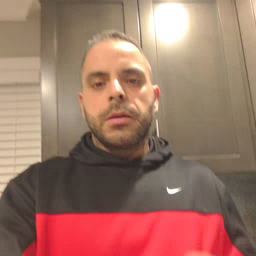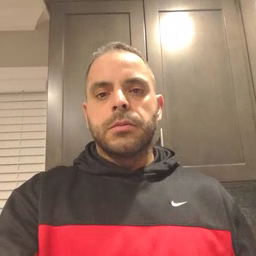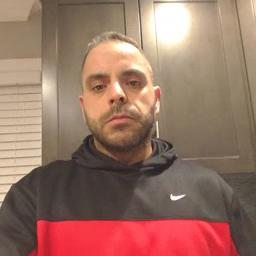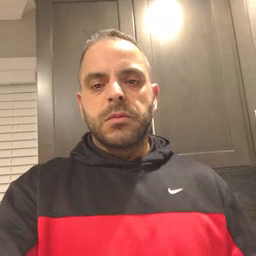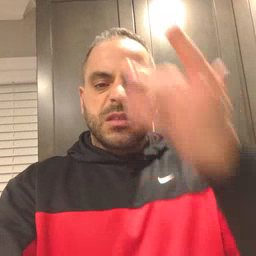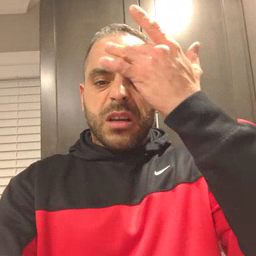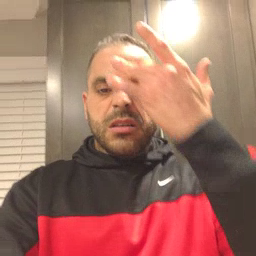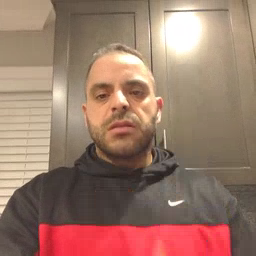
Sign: sick